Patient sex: F
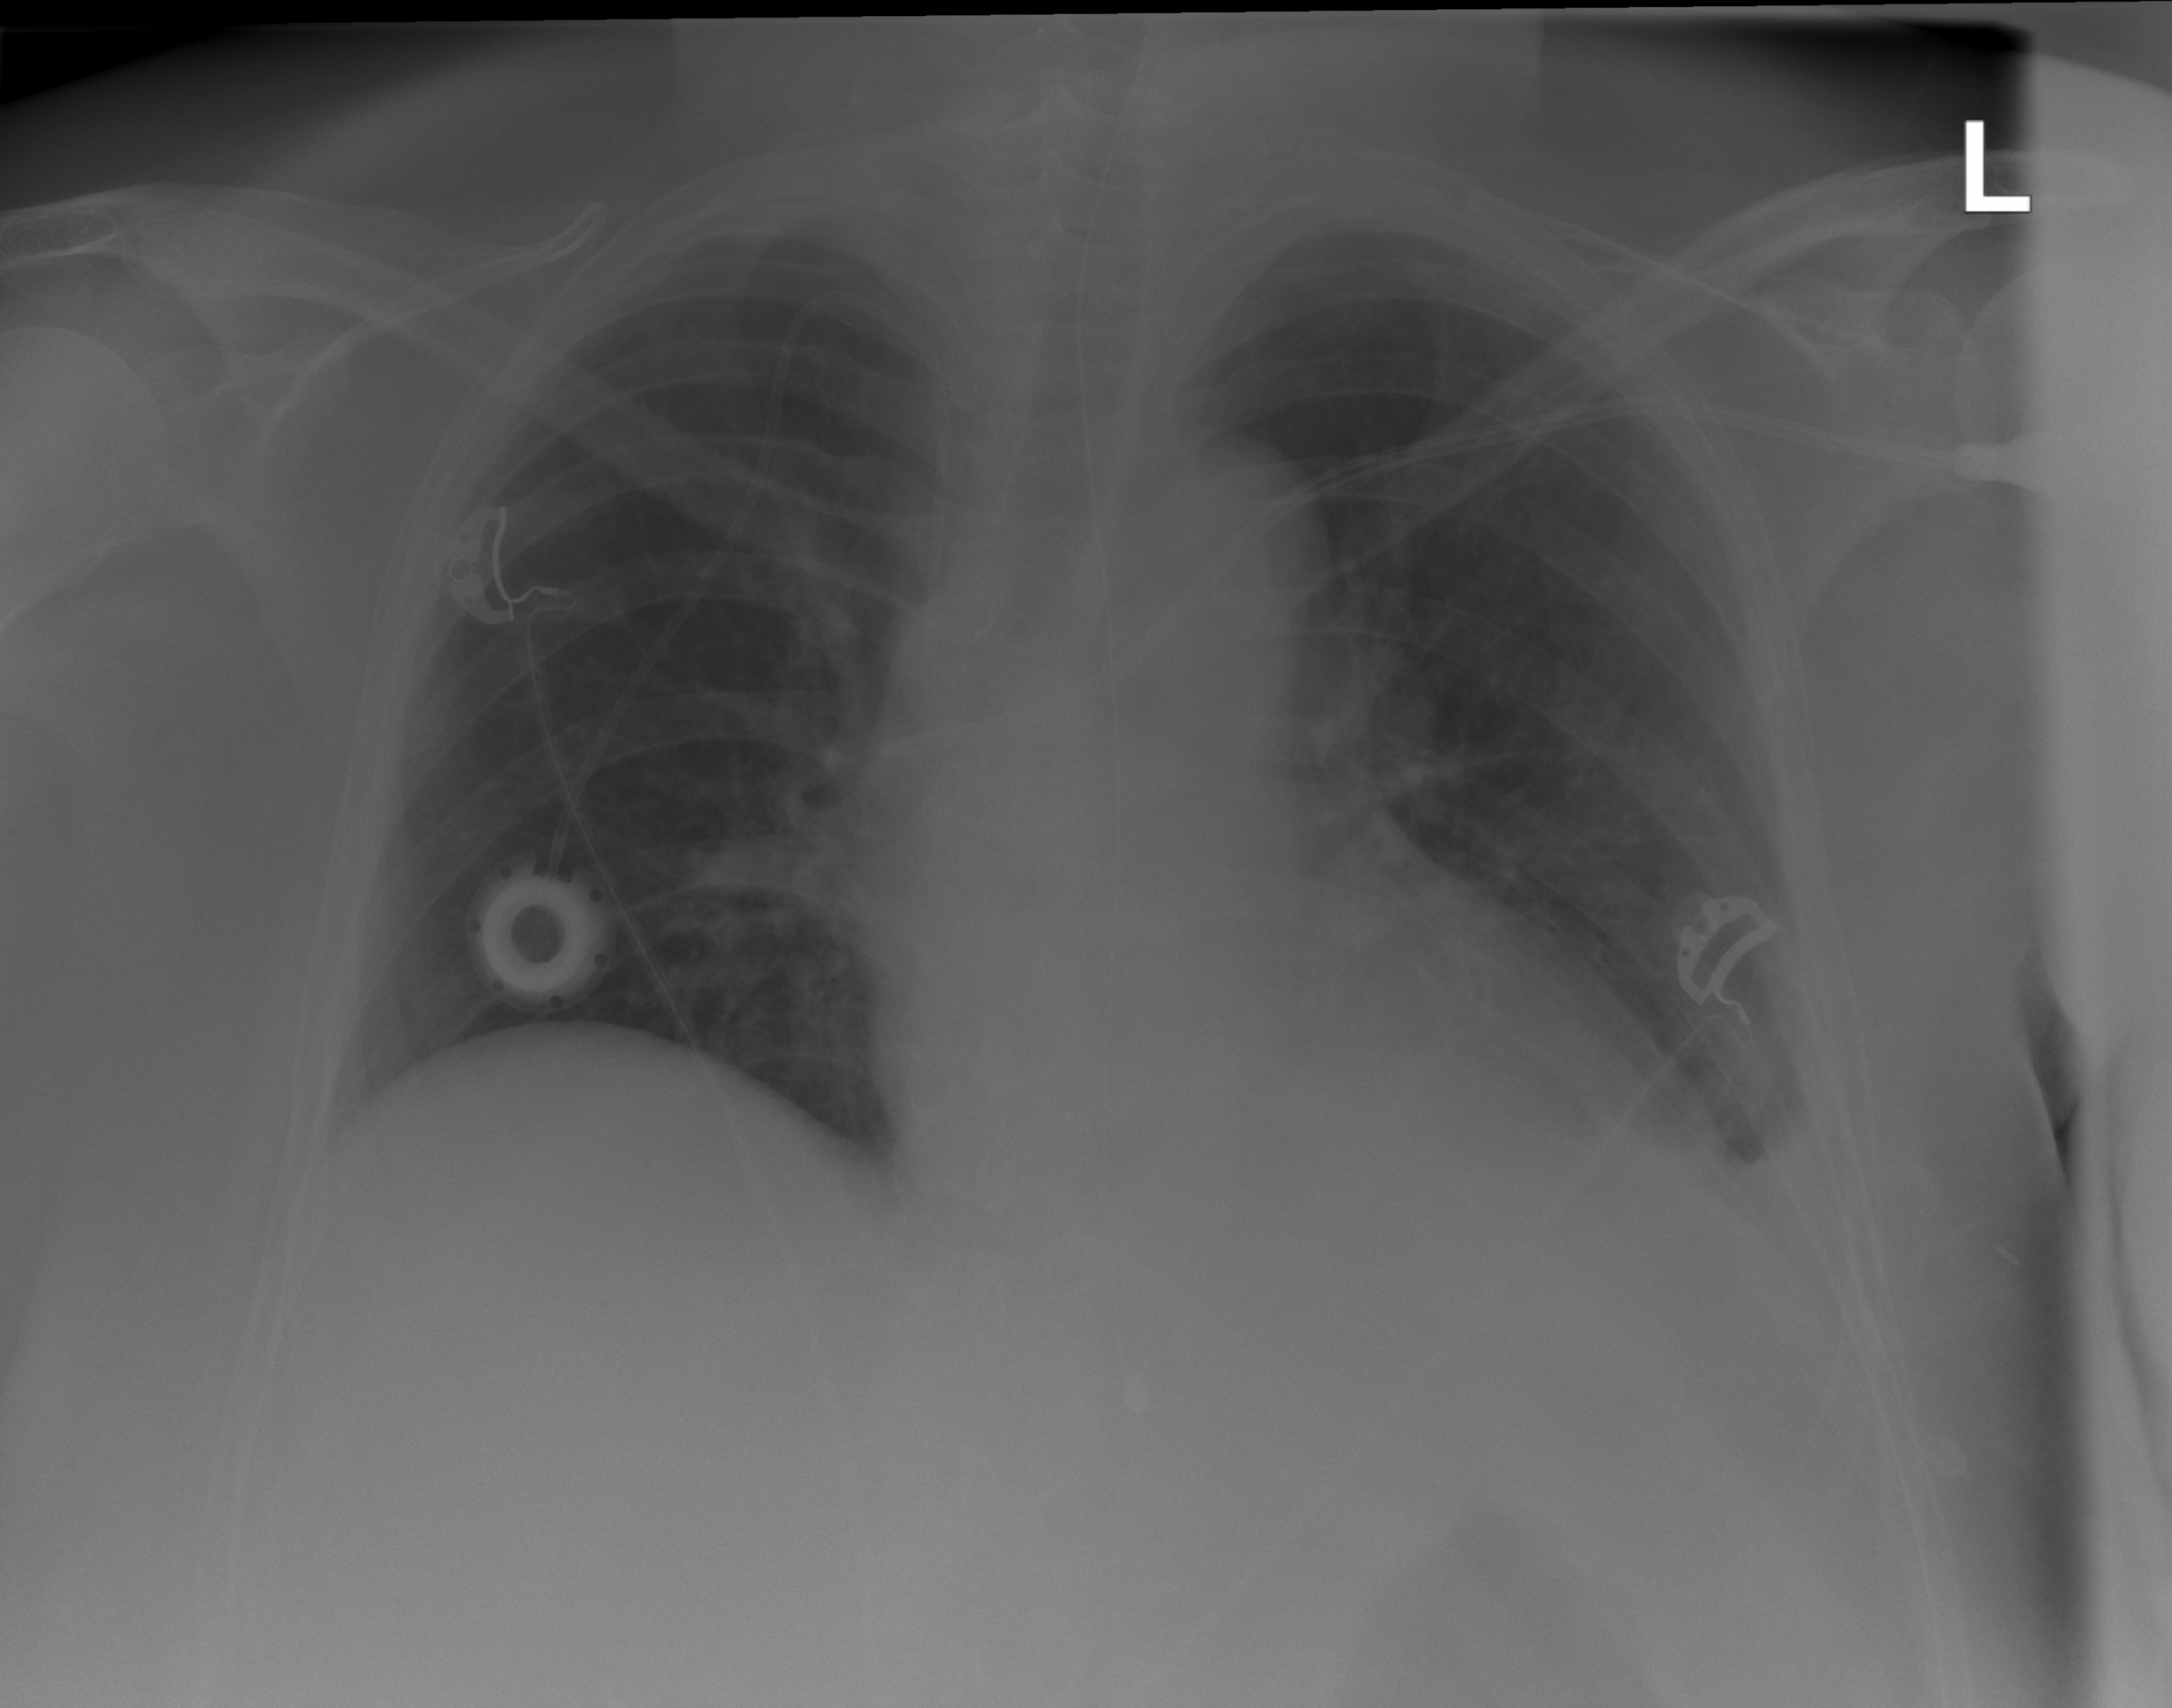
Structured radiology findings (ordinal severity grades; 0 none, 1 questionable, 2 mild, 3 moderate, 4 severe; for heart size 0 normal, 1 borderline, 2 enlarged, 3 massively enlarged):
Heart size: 1
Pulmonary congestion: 2
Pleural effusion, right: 0
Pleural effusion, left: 2
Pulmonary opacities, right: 0
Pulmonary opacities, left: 0
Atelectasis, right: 0
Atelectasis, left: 2